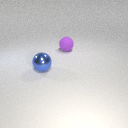
large purple rubber sphere to the right of large blue metal sphere